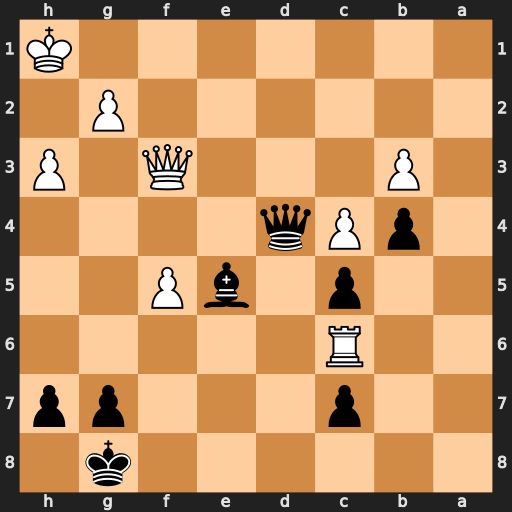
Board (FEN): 6k1/2p3pp/2R5/2p1bP2/1pPq4/1P3Q1P/6P1/7K
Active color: b
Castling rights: -
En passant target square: -
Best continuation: Qa1+ Qd1 Qxd1#